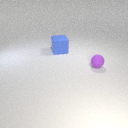
large blue rubber cube behind small purple rubber sphere